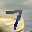
Label: 7